Question: I want to develop a weather application for windows phone.I have created a simple UI for testing purpose.Containing a one grid with textbox and button to enter city name.Second grid have different labels to show weather data after button is tapped.
I am using api from .I have made classes out of Json data:
'''
{"coord":{"lon":-120.5,"lat":47.5},"sys":{"message":0.195,"country":"US","sunrise":<PHONE>,"sunset":<PHONE>},"weather":[{"id":800,"main":"Clear","description":"sky is clear","icon":"01d"}],"base":"gdps stations","main":{"temp":277.15,"pressure":1010,"humidity":86,"temp_min":277.15,"temp_max":277.15},"wind":{"speed":0.31,"deg":230.5},"rain":{"3h":1},"clouds":{"all":1},"dt":<PHONE>,"id":<PHONE>,"name":"Washington","cod":200}
'''
And The classes are:
'''
public class Coord
{
public double lon { get; set; }
public double lat { get; set; }
}
public class Sys
{
public double message { get; set; }
public string country { get; set; }
public int sunrise { get; set; }
public int sunset { get; set; }
}
public class Weather
{
public int id { get; set; }
public string main { get; set; }
public string description { get; set; }
public string icon { get; set; }
}
public class Main
{
public double temp { get; set; }
public double temp_min { get; set; }
public double temp_max { get; set; }
public double pressure { get; set; }
public double sea_level { get; set; }
public double grnd_level { get; set; }
public int humidity { get; set; }
}
public class Wind
{
public double speed { get; set; }
public double deg { get; set; }
}
public class Clouds
{
public int all { get; set; }
}
public class RootObject
{
public Coord coord { get; set; }
public Sys sys { get; set; }
public List<Weather> weather { get; set; }
public string { get; set; }
public Main main { get; set; }
public Wind wind { get; set; }
public Clouds clouds { get; set; }
public int dt { get; set; }
public int id { get; set; }
public string name { get; set; }
public int cod { get; set; }
}
'''
I am using Json.net to extract data out of obtained json.My Json data do not have a list but a single object.I have seen examples how a list can be bound to ListItem in xaml.But I do not know how to do that on single object.
XAML:
'''
<Grid x:Name="ContentPanel" Grid.Row="1" Margin="12,0,12,0">
<Grid.RowDefinitions>
<RowDefinition Height="Auto"/>
<RowDefinition Height="*"/>
</Grid.RowDefinitions>
<Grid x:Name="boxOfSearch" Grid.Row="0">
<Grid.ColumnDefinitions>
<ColumnDefinition Width="8*"/>
<ColumnDefinition Width="2*" />
</Grid.ColumnDefinitions>
<TextBox x:Name="getEnteredString" Margin="2,1"/>
<Button Grid.Column="1" x:Name="btnGet" Tap="btnGet_Tap">Go</Button>
<!--<Button x:Name="goButton" Content="Go" Grid.Column="1" Margin="2,1" Click="goButton_Click"/>-->
</Grid>
<Grid Grid.Row="1" x:Name="extractedData" Height="532">
<Grid.RowDefinitions>
<RowDefinition Height="3*"/>
<RowDefinition Height="1*"/>
<RowDefinition Height="1*"/>
</Grid.RowDefinitions>
<TextBlock x:Name="getName" Text="{Binding name}" Margin="2,2,2,5" Foreground="#FF176EB5" FontSize="48" TextAlignment="Center" />
'''
What I want to have as output are:Name of city,high and low temperature.Name and Temperature are from different classes.If I can get these values separately it can be a great starting point for me.
'''
private void btnGet_Tap(object sender, GestureEventArgs e)
{
WebClient wc = new WebClient();
wc.DownloadStringAsync(new Uri(""));
wc.DownloadStringCompleted += new DownloadStringCompletedEventHandler(wc_DownloadStringCompleted);
}
void wc_DownloadStringCompleted(object sender, DownloadStringCompletedEventArgs e)
{
MessageBox.Show(e.Result);
var rootObj=JsonConvert.DeserializeObject<RootObject>(e.Result); //Getting DeserializedObject in a variable
getJsonStrTxtBox.Text = rootObj.name; // var.name where name (Name of the City) is a string in RootObject class
} //like var.name add var.main.temp_max
'''
Now I am able to get any data from nested json. Json.net and @evanmcdonnal thank you very much.

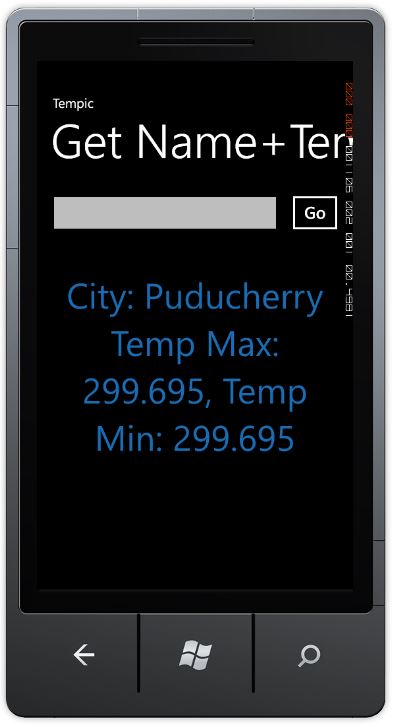
Answer: I'm slightly confused by your question but it sounds like you're really just looking for something like this;
'''
RootObject response = JsonConvert.DeserializeObject<RootObject>(responseBody);
string message = String.Format("City: {0} - high: {1}, low: {2}", response.name, response.main.temp_max, response.main.temp_mix);
MessageBox.Show(message);
'''
NOTE: I would recommend some checks for nullity which I have not included in the above example (is response null? Ok, is response.main null?). When you use json.NET's 'DeserializeObject' method on a complex object the deserialization is "cascading" (for lack of better term) meaning all of the objects which the class you're deserializing is composed of will also be deserialized appropriately. From there you would access them like with any other object, there is just another layer of indirection.